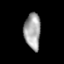
Tissue: prostate
Cell type: Myeloid cells
Senescence score: 0.7429
Nuclear area (px): 584
Mean DAPI intensity: 162.308